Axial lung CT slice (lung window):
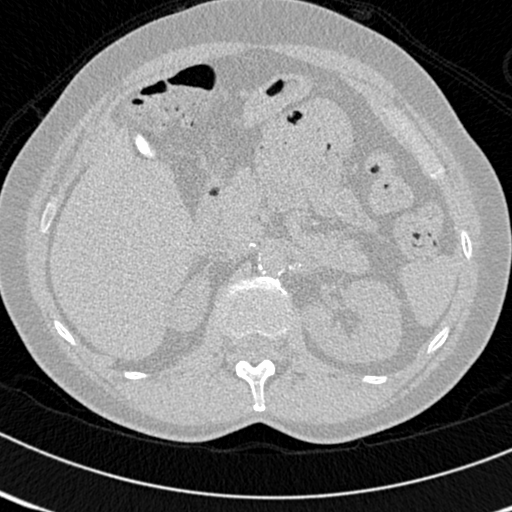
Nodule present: no